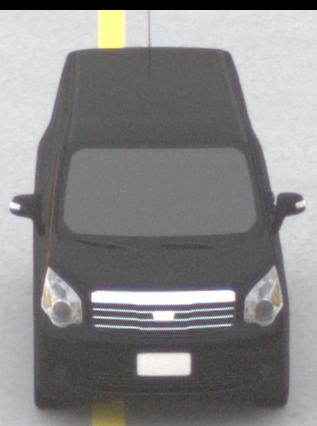
Make: Toyota
Model: Noah
Detailed model: Voxy R70G
Model produced from: 2007
Model produced until: 2013
Doors: 5
Color: black
Road condition: dry road
Daytime: sunrise or sunset
Contrast: low contrast